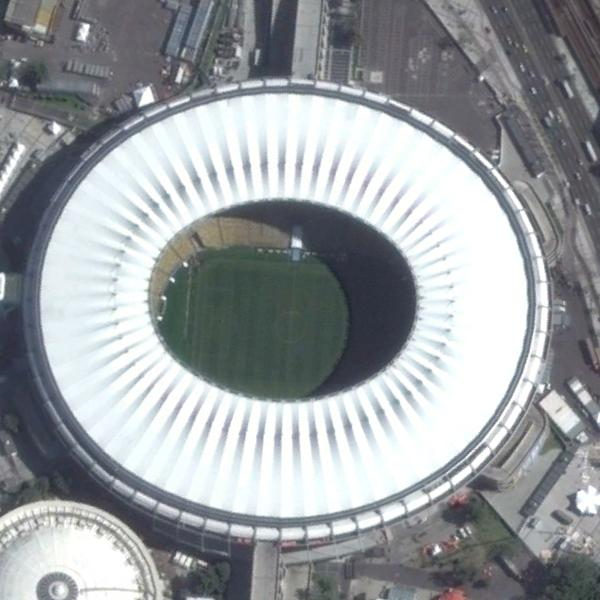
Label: Stadium